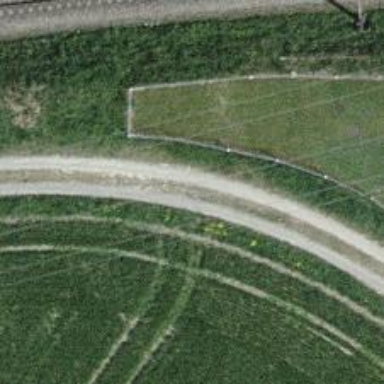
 classified as grade2 track. Only agricultural vehicles are allowed on this road."